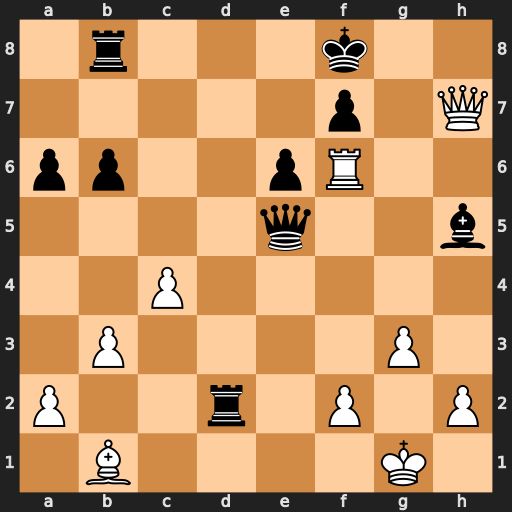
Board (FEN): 1r3k2/5p1Q/pp2pR2/4q2b/2P5/1P4P1/P2r1P1P/1B4K1
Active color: w
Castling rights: -
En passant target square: -
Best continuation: Qh8+ Ke7 Rxf7+ Bxf7 Qxe5